【题型】选择题　【知识点】函数　【难度】easy
已知函数$f(x)$的图象如图所示，不等式$xf'(x) > 0$的解集是（ ）

A．$(-3,-2) \cup (0,2)$ \quad B．$(-3,-2) \cup (2,3)$ \quad

C．$(-2,0) \cup (0,2)$ \quad D．$(-2,0) \cup (2,3)$
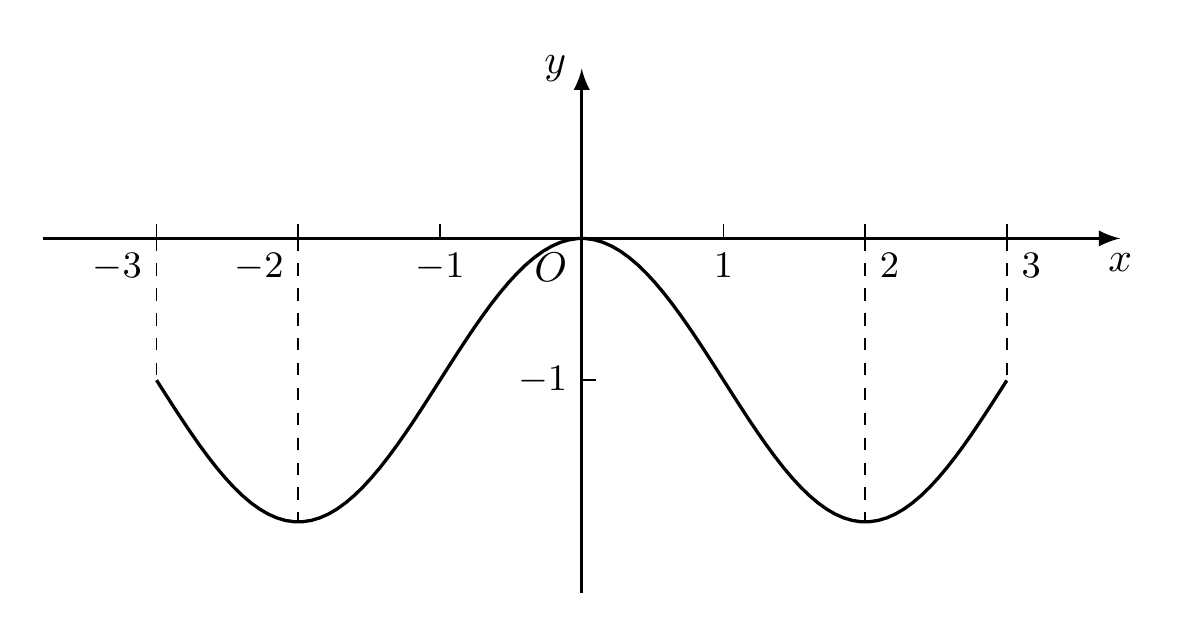
【解答】
【答案】$\boldsymbol{B}$

【分析】根据函数图象的单调性确定导函数$f'(x)$的符号，结合$x$的符号即可判断。

【解答】解：由图可得：当$x \in (-3,-2)$时，$f'(x) < 0$，则$xf'(x) > 0$； \\
当$x \in (-2,0)$时，$f'(x) > 0$，则$xf'(x) < 0$； \\
当$x \in (0,2)$时，$f'(x) < 0$，则$xf'(x) < 0$；\\
当$x \in (2,3)$时，$f'(x) > 0$，则$xf'(x) > 0$。

则不等式$xf'(x) > 0$的解集是$(-3,-2) \cup (2,3)$。

故选：$\boldsymbol{B}$。

【点评】本题主要考查了导数与单调性关系的应用，体现了数形结合思想的应用，属于基础题。